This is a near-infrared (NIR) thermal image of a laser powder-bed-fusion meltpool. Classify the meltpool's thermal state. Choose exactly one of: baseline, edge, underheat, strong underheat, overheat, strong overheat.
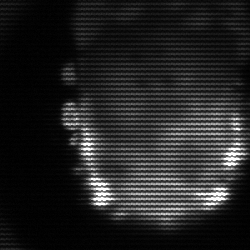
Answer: baseline